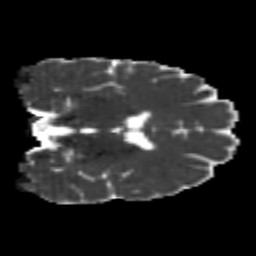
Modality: MD
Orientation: coronal
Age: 23
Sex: male
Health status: healthy
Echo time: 0.074 s